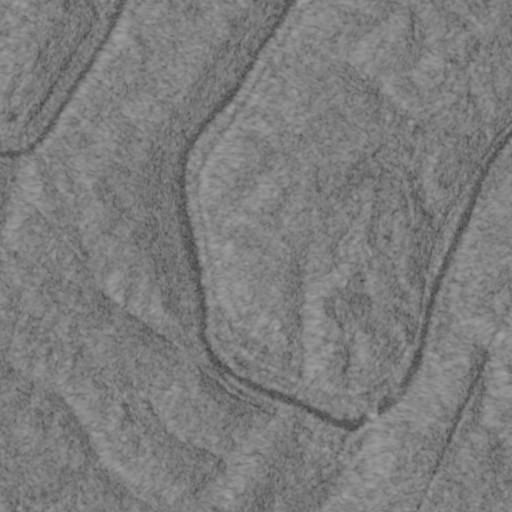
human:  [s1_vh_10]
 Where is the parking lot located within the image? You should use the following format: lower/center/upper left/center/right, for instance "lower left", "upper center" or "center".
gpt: The parking lot is located in the lower right of the image.
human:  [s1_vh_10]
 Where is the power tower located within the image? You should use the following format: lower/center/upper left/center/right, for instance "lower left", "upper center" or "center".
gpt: The power tower is located in the lower right of the image.
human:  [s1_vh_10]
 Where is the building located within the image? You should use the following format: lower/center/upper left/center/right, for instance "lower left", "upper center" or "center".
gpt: The building is located in the lower right of the image.
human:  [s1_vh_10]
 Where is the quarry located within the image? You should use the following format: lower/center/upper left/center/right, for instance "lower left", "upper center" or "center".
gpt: There is no quarry in the image.

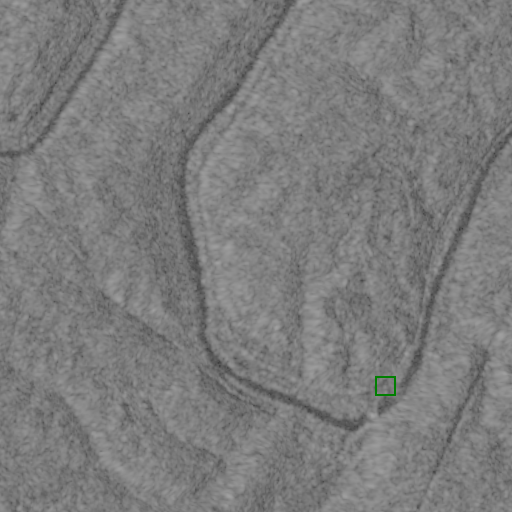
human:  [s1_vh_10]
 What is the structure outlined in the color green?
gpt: The structure outlined in green is a park.
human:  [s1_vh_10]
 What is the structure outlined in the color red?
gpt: There is no red outline.